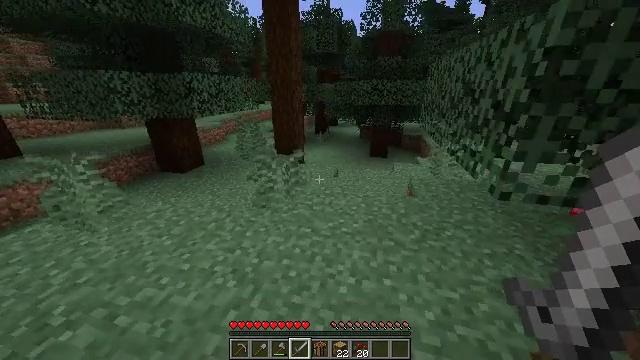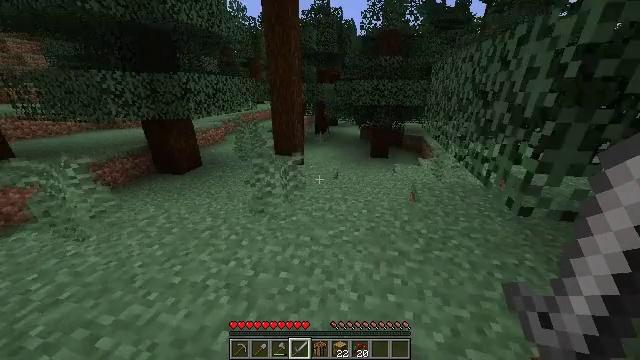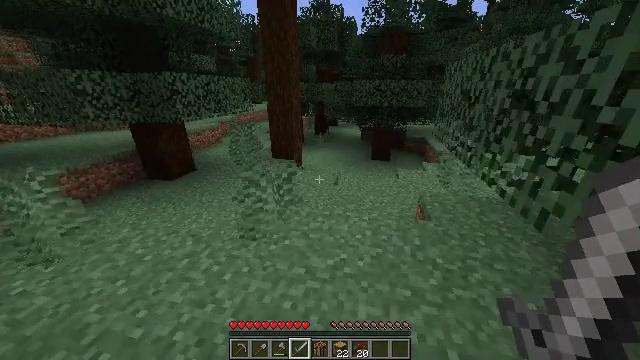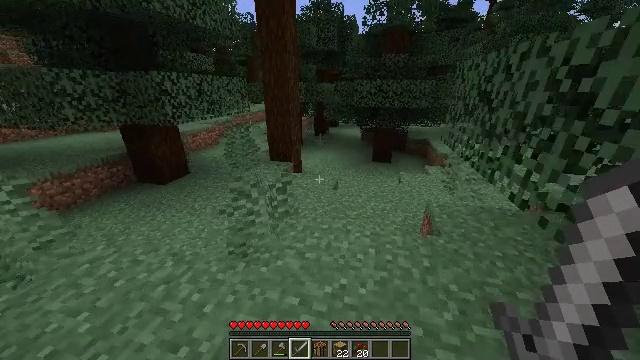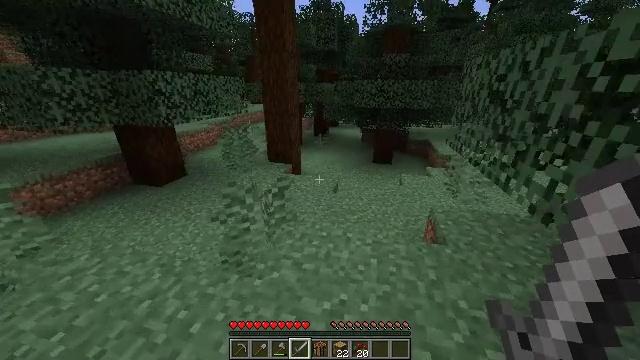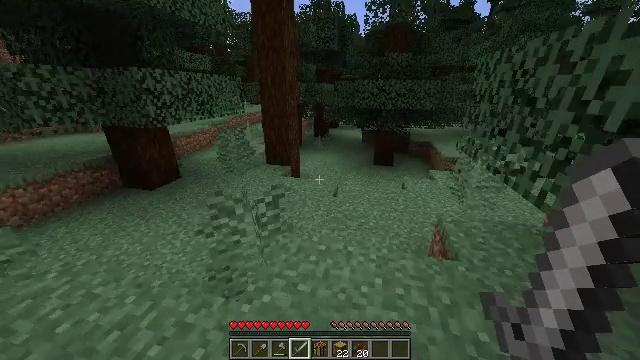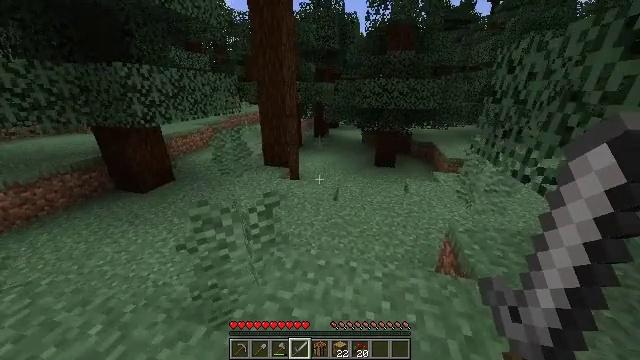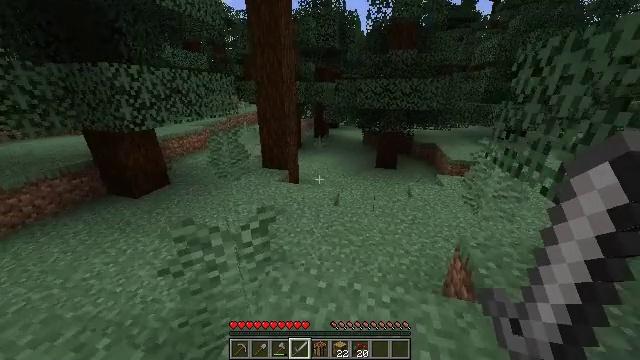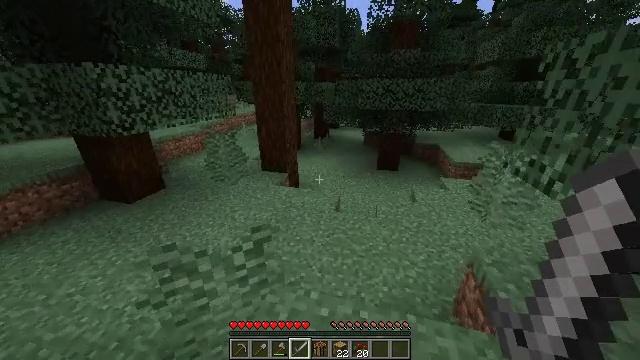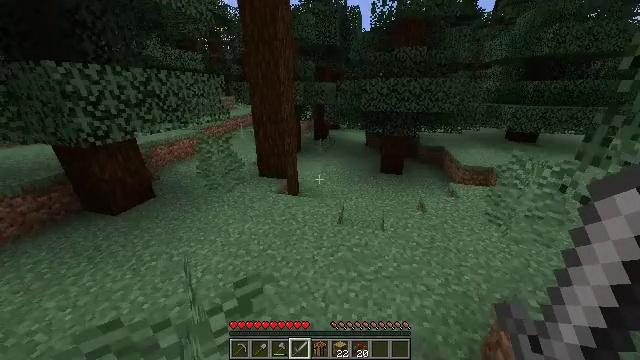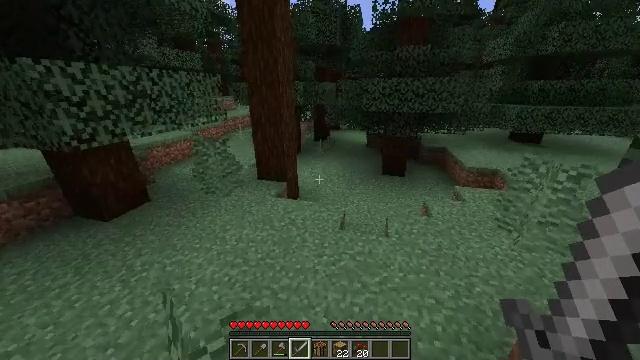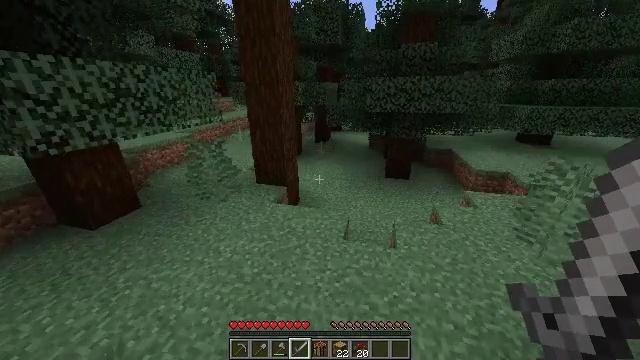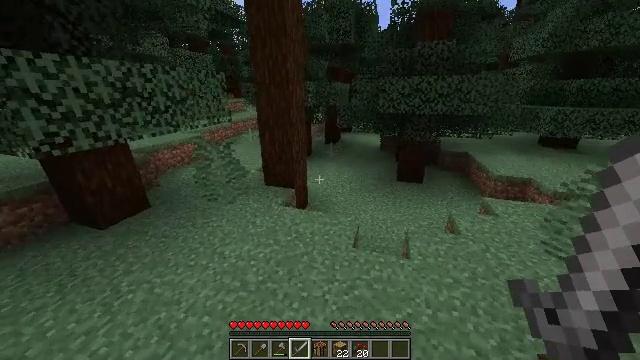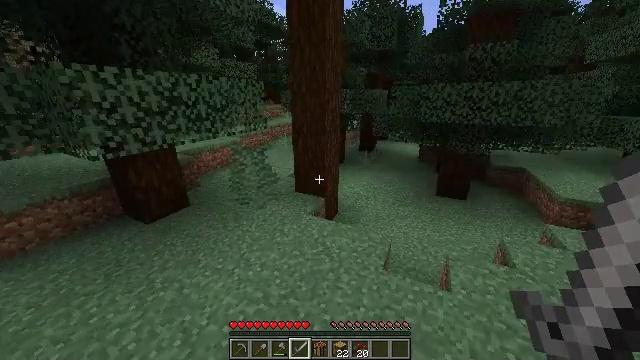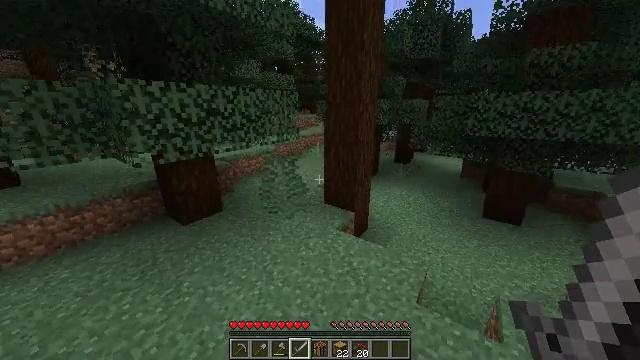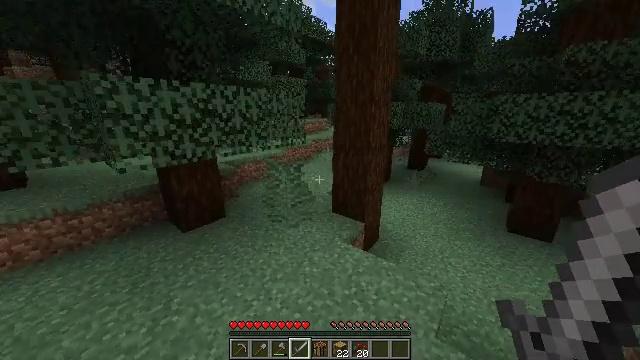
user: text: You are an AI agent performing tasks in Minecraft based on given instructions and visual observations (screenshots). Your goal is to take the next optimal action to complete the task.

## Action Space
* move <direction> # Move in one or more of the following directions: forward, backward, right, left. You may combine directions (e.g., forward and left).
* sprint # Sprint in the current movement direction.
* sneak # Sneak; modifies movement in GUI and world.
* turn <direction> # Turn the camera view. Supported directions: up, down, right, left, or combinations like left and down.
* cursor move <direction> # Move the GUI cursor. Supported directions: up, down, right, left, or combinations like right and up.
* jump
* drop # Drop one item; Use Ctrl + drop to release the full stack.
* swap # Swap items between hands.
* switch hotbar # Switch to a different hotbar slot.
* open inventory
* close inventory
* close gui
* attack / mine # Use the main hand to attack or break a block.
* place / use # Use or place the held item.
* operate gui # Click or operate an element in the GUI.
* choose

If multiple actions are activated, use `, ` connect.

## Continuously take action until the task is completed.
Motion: motion action
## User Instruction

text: Break the sweet berry bush to collect berries.
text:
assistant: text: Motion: move forward, sprint
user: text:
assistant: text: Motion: move forward, sprint
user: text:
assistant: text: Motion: move forward, sprint
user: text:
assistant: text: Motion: move forward, sprint
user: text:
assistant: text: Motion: move forward, sprint
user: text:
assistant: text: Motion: move forward, sprint
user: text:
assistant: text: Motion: move forward, sprint
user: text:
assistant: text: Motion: move forward, sprint
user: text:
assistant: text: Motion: move forward, sprint
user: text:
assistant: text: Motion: move forward, sprint
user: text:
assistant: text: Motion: move forward, sprint
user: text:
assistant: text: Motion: move forward, sprint, turn left
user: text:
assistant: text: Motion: move forward, sprint, turn left and up
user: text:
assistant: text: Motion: move forward, sprint, turn left and up
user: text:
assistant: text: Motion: move forward, sprint, turn left and up
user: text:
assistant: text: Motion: move forward, sprint
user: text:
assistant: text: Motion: move forward, sprint
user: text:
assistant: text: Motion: move forward, sprint
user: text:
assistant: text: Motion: move forward, sprint
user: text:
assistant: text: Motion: move forward, sprint
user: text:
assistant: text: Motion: move forward, sprint
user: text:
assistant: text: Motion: move forward, sprint
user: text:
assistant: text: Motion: move forward, sprint
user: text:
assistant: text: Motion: move forward, sprint
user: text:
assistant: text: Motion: move forward, sprint
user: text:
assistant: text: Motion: move forward, sprint
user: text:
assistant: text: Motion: move forward, sprint
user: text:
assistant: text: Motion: move forward, sprint
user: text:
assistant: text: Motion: move forward, sprint
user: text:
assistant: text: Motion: move forward, sprint